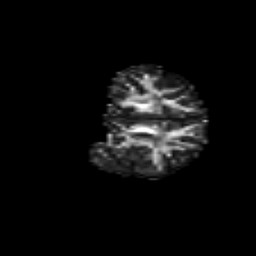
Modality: FA
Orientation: coronal
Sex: male
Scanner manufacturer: siemens
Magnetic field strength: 3 T
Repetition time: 5 s
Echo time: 0.071 s